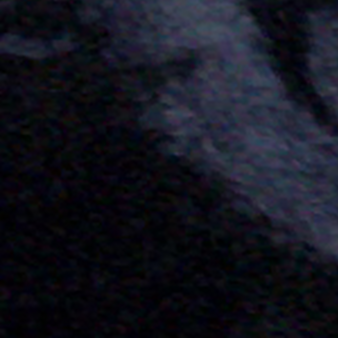
Label: other